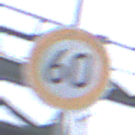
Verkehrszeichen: Geschwindigkeit60
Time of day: MorningAfternoon
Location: Outdoor (Suburban)
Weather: Overcast
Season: NotSpecified
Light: Natural